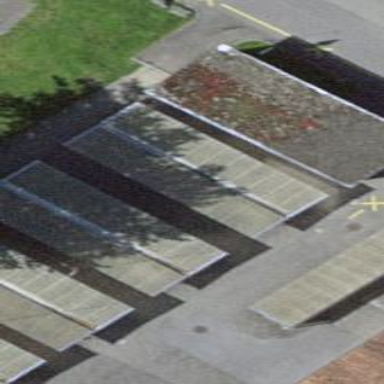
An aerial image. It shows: Bicycle parking facility.